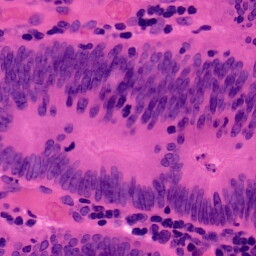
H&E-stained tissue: Colon